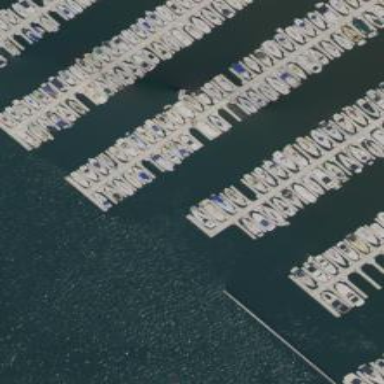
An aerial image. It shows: Man-made pier.